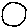
Label: circle